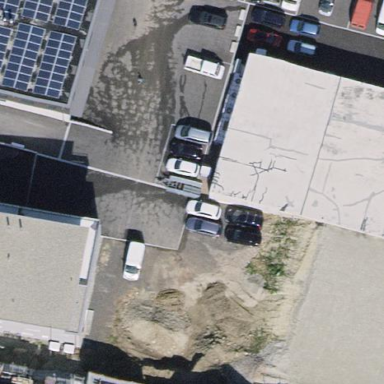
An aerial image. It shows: View of roof of building.